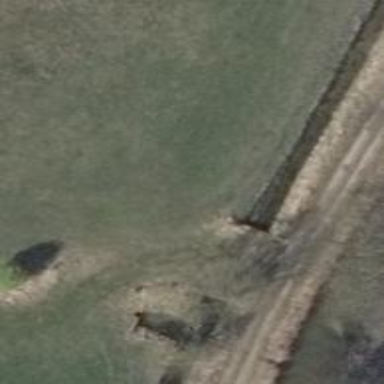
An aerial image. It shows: Grassy track with grade 5 track type.